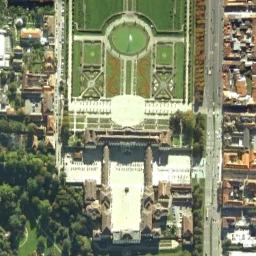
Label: palace